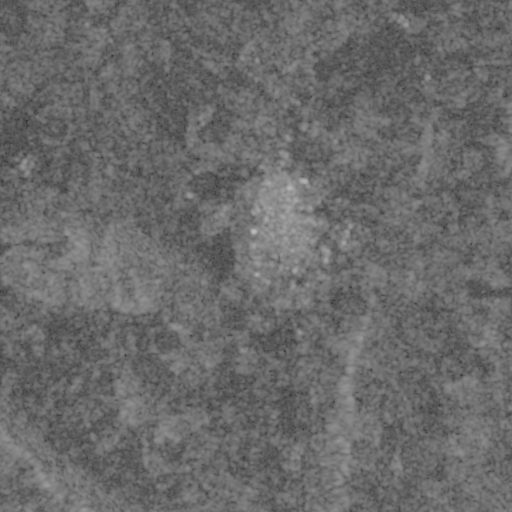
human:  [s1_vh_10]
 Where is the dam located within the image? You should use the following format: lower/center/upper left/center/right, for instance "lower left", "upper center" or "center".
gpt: The dam is located in the lower left of the image.
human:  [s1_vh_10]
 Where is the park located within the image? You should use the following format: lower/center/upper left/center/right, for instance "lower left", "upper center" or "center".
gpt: The park is located in the center of the image.
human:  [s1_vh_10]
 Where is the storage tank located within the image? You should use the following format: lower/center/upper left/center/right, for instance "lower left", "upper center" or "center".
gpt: The storage tank is located in the center right of the image.
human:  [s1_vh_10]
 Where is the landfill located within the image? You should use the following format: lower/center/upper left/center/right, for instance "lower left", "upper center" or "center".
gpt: There is no landfill in the image.

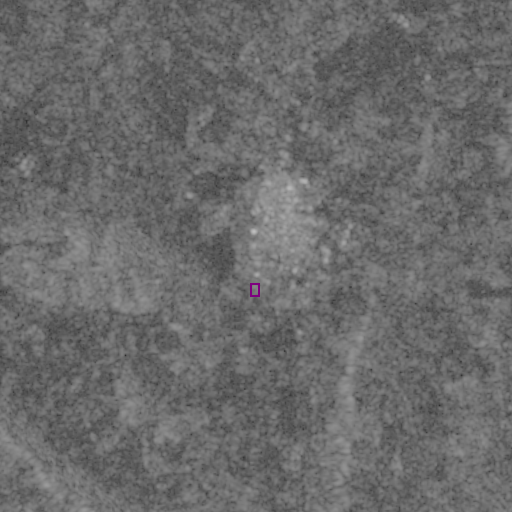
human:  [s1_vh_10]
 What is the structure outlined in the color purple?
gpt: The structure outlined in purple is a park.
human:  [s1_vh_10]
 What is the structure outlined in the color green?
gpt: There is no green outline.